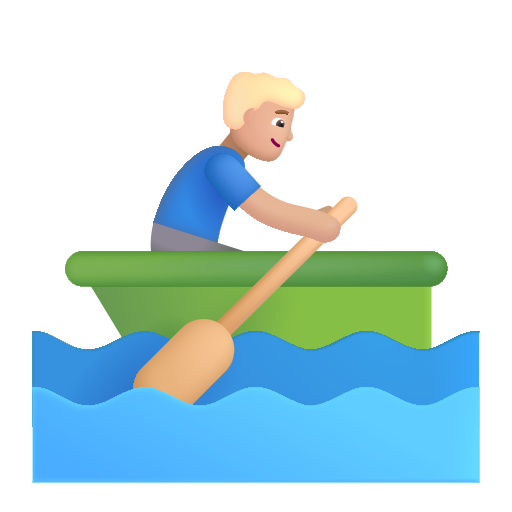
man rowing boat color  light